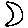
Label: moon